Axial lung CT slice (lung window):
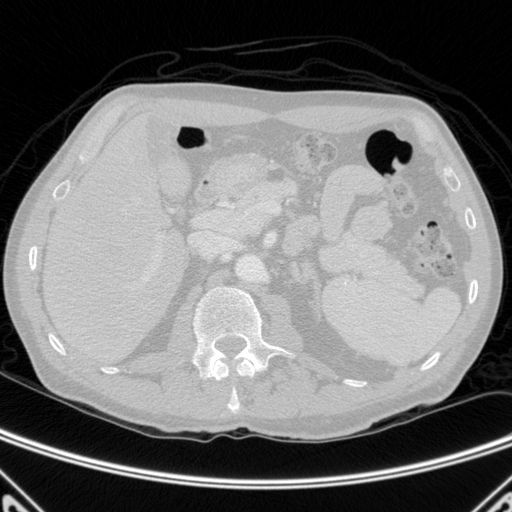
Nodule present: no